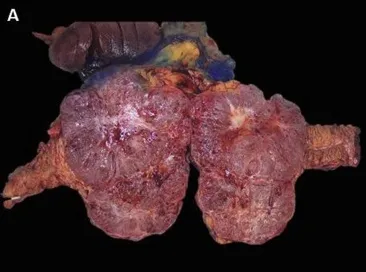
Serous cystadenoma. (A) Well-defined, polycystic mass involving the head of the pancreas. This gross appearance is seen as sponge-like or "honeycomb" on imaging. Note the central stellate scar and the delicate septa which can also be identified on imaging.
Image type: radiology (ct)